Here is the time-frequency (STFT) view of a rotor kit's vibration measurement. Based on the visible evidence, which rotor condition applies: normal, misalignment, unbalance, looseness?
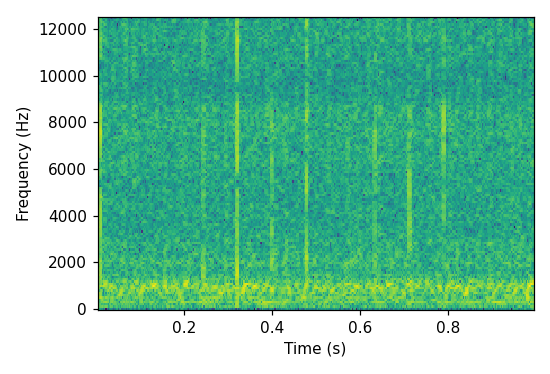
Answer: misalignment